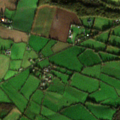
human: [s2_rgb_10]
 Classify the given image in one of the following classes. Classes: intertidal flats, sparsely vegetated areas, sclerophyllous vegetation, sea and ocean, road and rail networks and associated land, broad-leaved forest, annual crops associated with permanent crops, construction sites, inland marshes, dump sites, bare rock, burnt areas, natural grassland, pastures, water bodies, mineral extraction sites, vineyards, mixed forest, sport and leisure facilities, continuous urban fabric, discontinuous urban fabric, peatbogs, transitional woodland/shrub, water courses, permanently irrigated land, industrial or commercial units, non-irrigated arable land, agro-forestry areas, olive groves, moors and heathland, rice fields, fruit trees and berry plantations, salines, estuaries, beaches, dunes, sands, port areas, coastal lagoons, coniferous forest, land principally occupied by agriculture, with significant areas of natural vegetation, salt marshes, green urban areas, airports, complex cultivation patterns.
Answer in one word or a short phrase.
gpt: non-irrigated arable land, pastures, land principally occupied by agriculture, with significant areas of natural vegetation, broad-leaved forest